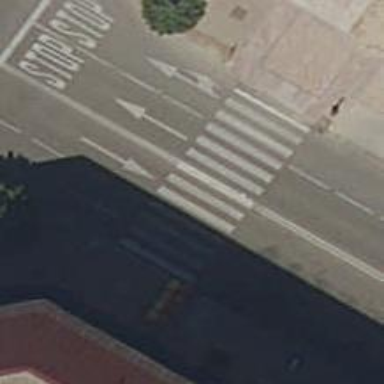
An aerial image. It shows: Marked crossing on the road.